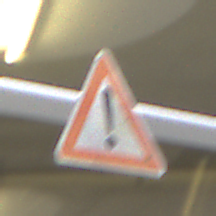
Verkehrszeichen: Gefahrenstelle
Umgebung: Roofed, Urban
Tageszeit: Midday
Wetter: Overcast
Licht: Artificial
Jahreszeit: NotSpecified
Kontrast: MediumContrast